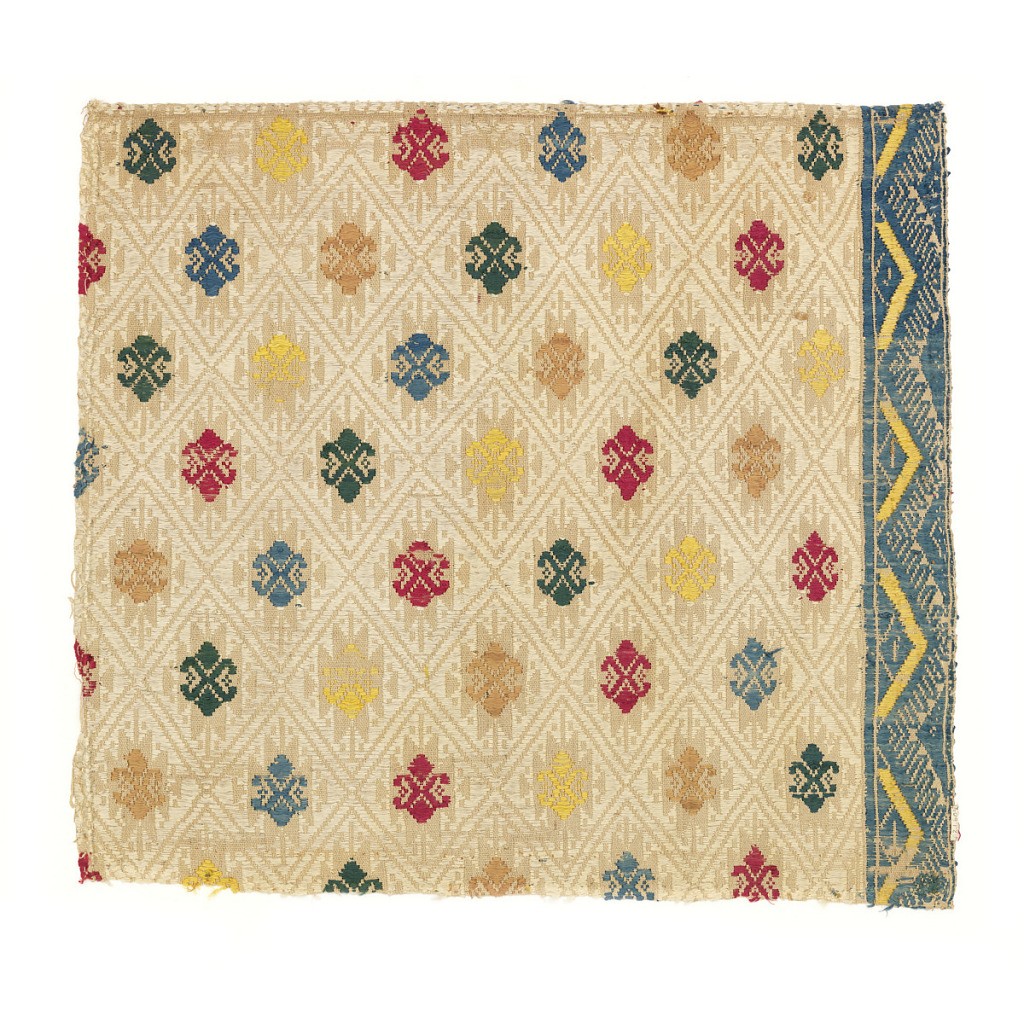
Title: Fragment
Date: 17th century
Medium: silk, linen Technique: plain weave with supplementary weft patterning
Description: Textile fragment with a tone-on-tone diamond lattice pattern in the ground; each diamond is filled with a colored silk spot motif. In blue, green, yellow, red and pink silk on natural colored linen ground. Blue and yellow zigzag border on one side.